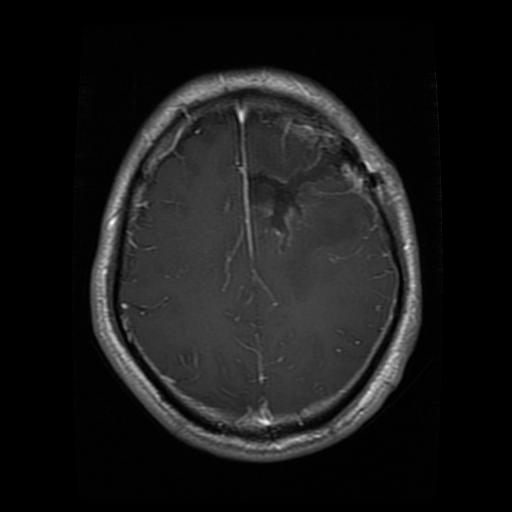
Label: glioma